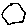
Label: hexagon